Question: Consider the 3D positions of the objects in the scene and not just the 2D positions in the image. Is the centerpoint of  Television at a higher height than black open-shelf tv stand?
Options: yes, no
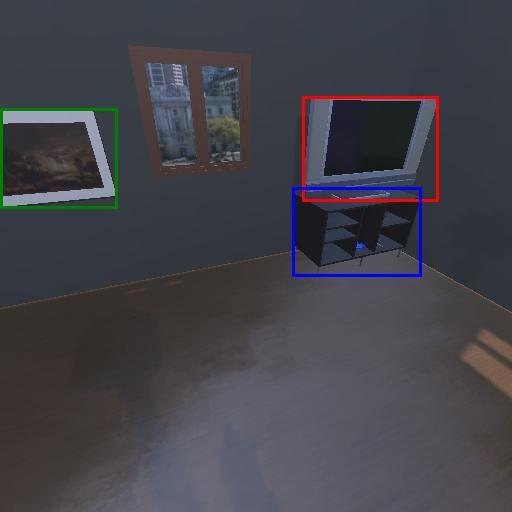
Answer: yes